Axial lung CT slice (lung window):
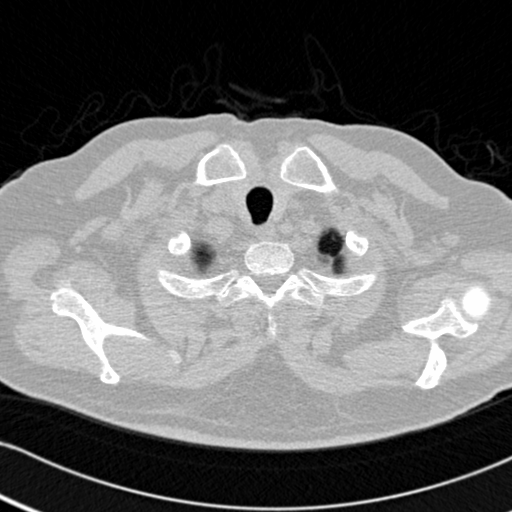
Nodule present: no